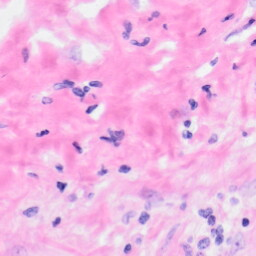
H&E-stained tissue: Kidney